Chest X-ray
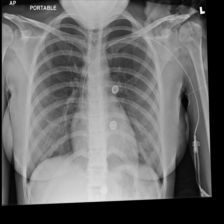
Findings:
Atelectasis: negative
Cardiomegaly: negative
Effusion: negative
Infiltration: negative
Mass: negative
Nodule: negative
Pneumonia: negative
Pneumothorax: negative
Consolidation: negative
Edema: negative
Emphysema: negative
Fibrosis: negative
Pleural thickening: negative
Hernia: negative